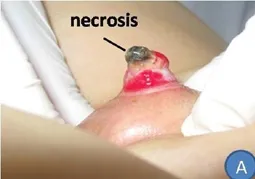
A 6.6-year-old boy suffered an electric cautery ritual circumcision-related penile injury and presented with loss of the penile skin and the glans penis (
A.
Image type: medical_photograph (other_medical_photograph)